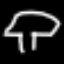
Label: mushroom